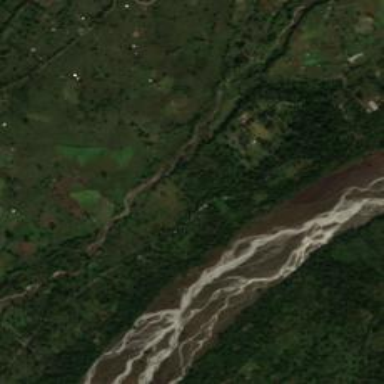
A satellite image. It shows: Beautiful view of river.